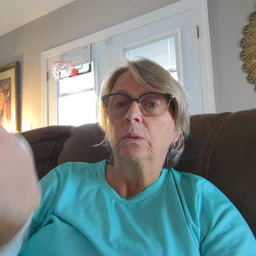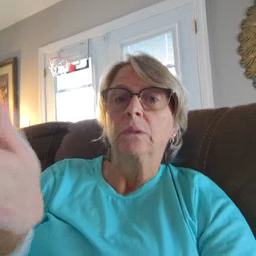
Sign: boat